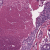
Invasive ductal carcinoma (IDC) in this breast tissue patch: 1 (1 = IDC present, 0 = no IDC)